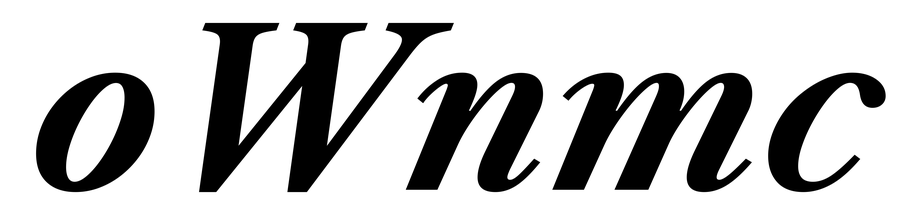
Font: LibreCaslonText-Italic_Bold_Italic